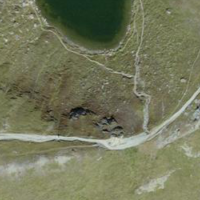
EUNIS habitat code: 26
Species observed at this site:
Silene acaulis
Bistorta vivipara
Gymnadenia rhellicani